Question: I write a program to visulize the electron cloud of hydrogen atom.
'''
import System.Exit
import Graphics.UI.GLUT
probDensity :: Double -> Double
probDensity r = abs $ (1 - r) * exp (-r/2.0)
myInit :: IO ()
myInit = clearColor $= Color4 1 1 1 0
grid :: [(GLint,GLint)]
grid = [(x,y) | x <- [-200..200],y <- [-200..200]]
density :: [Double]
density = map (\(i',j') -> probDensity $ sqrt $ (fromIntegral i' ** 2 + fromIntegral j' ** 2 ) / 324) grid
cloud = zip density grid
display :: DisplayCallback
display = do
clear [ColorBuffer]
color $ Color4 1 1 1 (0::GLfloat)
renderPrimitive Points $
mapM_ (\(c,(x,y)) -> color (Color3 c c 0) >> vertex (Vertex2 x y)) cloud
flush
idle :: IdleCallback
idle =
postRedisplay Nothing
reshape :: ReshapeCallback
reshape (Size _ _) = do
viewport $= (Position 0 0, Size 400 400)
matrixMode $= Projection
loadIdentity
ortho2D (-200.0) 200.0 (-200.0) 200.0
matrixMode $= Modelview 0
loadIdentity
keyboard :: KeyboardMouseCallback
keyboard (Char '') Down _ _ = exitSuccess
keyboard _ _ _ _ = return ()
main :: IO ()
main = do
(_, _args) <- getArgsAndInitialize
initialDisplayMode $= [ RGBMode ]
initialWindowSize $= Size 400 400
initialWindowPosition $= Position 100 100
_ <- createWindow "Cloud"
shadeModel $= Smooth
myInit
displayCallback $= display
reshapeCallback $= Just reshape
keyboardMouseCallback $= Just keyboard
idleCallback $= Just idle
mainLoop
'''
But the result has many lines on the right part of the graph.

I checked my code again and again and could not find any faults.
Is this a bug of the package?
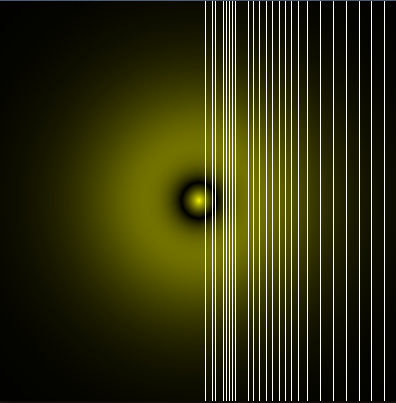
Answer: I'd guess that this is because floating point error is causing certain columns to be missed during rasterization. You have 401 columns of samples spread over 400 columns of pixels, and your vertex positions are being sent as integers. When the integers get converted into floats in the graphics pipeline, <URL>. If you change your viewport and window size to something else, it should look fine:
399x399 :

400x400 :

401x401 (one-to-one pixel to sample):

402x402 :

Note, this also works fine if you increase the number of samples you're taking:
'''
grid = [(x,y) | x <- [-400..400],y <- [-400..400]]
density = map (\(i',j') -> probDensity $ sqrt $
(fromIntegral i' ** 2 + fromIntegral j' ** 2 ) / 648) grid
renderPrimitive Points $
mapM_ (\(c,(x,y)) -> do
color (Color3 c c 0)
vertex (Vertex2 (fromIntegral x / 2) (fromIntegral y / 2) :: Vertex2 GLfloat)) cloud
'''
Another way to fix it is to target the pixel centers with float-valued vertex positions. Change
'''
vertex (Vertex2 x y)
'''
to
'''
vertex (Vertex2 (fromIntegral x + 0.5) (fromIntegral y + 0.5) :: Vertex2 GLfloat)
'''